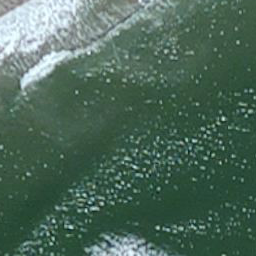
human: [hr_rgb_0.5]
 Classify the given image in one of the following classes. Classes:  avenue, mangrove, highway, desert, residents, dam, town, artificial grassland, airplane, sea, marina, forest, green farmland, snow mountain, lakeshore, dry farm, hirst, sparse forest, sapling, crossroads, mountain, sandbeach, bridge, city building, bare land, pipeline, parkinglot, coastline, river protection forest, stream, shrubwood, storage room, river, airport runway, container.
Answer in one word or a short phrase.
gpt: sea